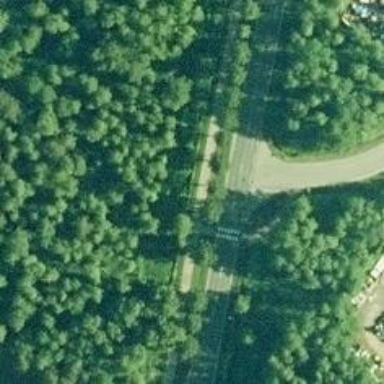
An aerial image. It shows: Asphalt cycleway.